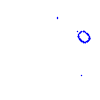
Particle: proton